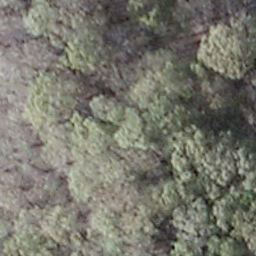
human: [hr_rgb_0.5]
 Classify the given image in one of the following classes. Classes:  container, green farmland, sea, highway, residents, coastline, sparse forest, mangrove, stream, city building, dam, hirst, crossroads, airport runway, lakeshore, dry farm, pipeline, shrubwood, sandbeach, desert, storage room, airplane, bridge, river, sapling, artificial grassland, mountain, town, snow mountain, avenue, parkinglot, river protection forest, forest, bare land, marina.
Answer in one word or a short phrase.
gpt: shrubwood